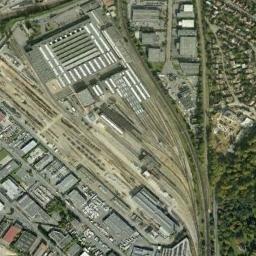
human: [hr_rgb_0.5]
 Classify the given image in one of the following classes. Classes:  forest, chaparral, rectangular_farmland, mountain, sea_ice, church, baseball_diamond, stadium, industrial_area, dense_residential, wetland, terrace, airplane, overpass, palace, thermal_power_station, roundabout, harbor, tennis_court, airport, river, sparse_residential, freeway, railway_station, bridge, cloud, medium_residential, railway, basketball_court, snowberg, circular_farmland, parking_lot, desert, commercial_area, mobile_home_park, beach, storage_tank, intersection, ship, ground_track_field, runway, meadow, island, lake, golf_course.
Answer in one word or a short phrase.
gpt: railway_station